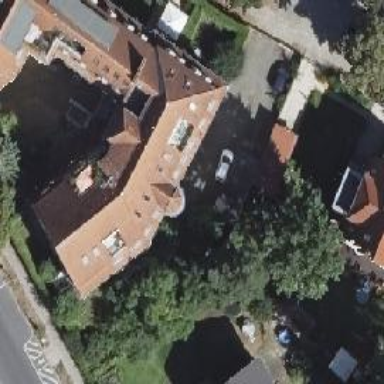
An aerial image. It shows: Apartments building with gambrel-shaped roof.